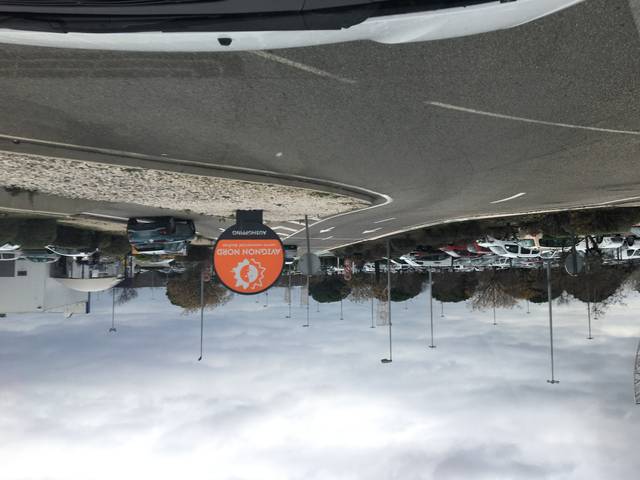
Region: France
Coordinates: 43.983, 4.885